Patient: sex M, age 65
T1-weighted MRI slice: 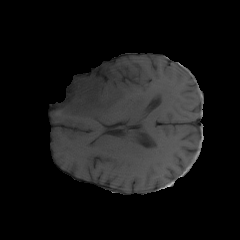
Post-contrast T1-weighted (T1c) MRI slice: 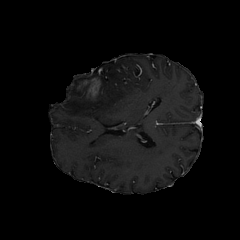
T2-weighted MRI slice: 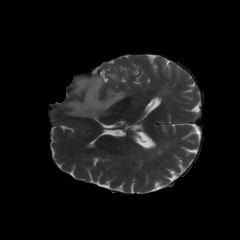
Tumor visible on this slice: yes
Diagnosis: Glioblastoma, IDH-wildtype
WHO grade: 4